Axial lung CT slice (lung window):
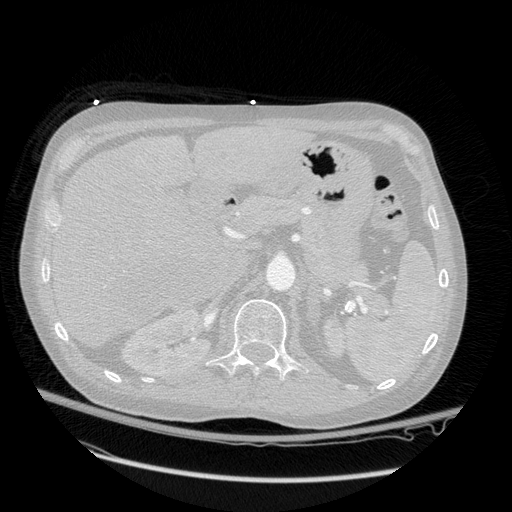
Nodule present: no